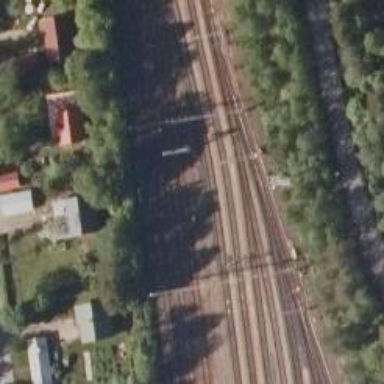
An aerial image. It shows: Railway signal.